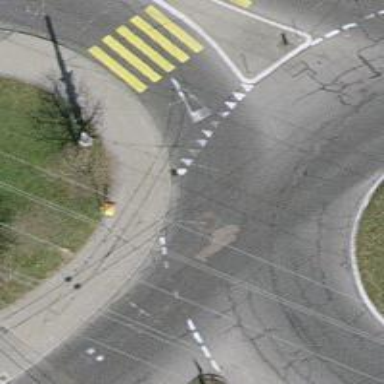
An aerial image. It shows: Road with "give way" sign.